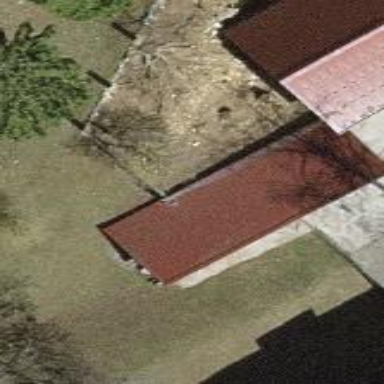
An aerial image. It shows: Group of garages.